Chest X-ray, PA view. Patient: 62 years old, sex M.
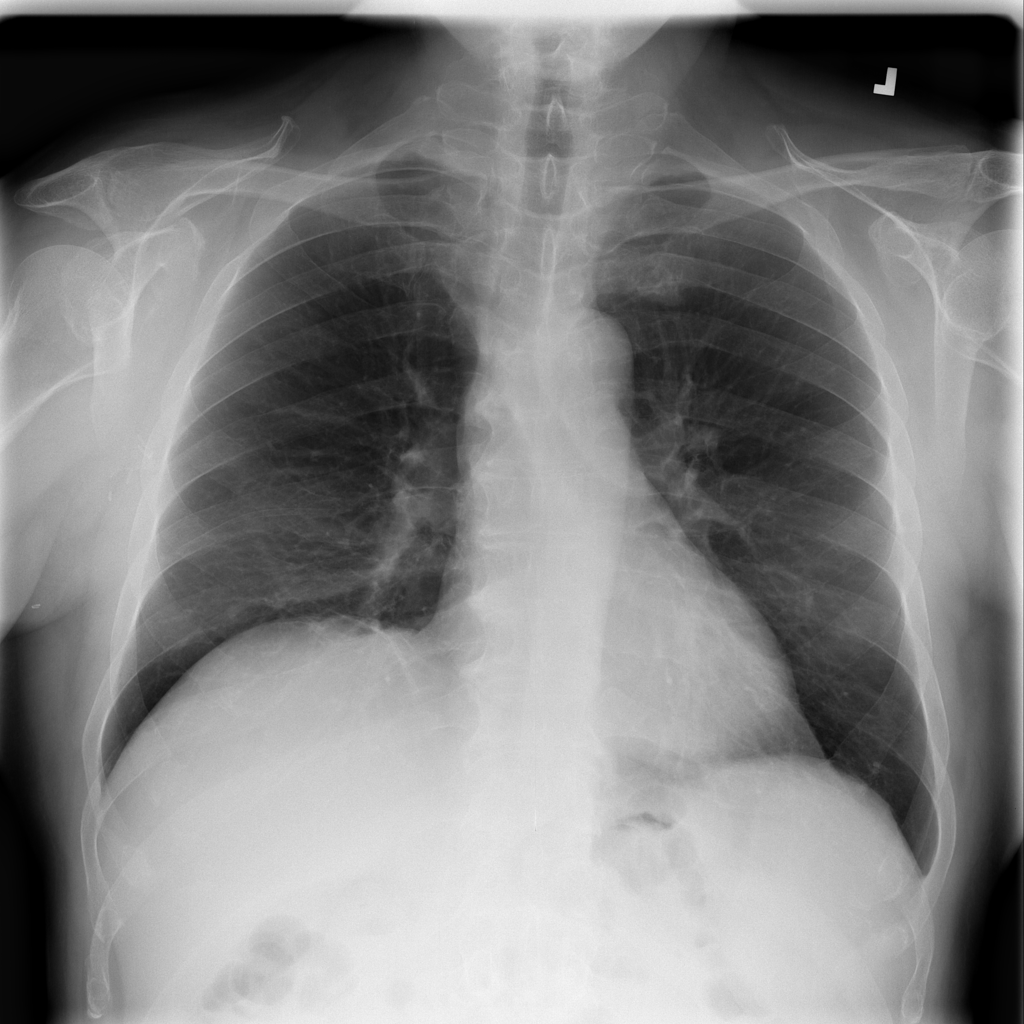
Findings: Atelectasis